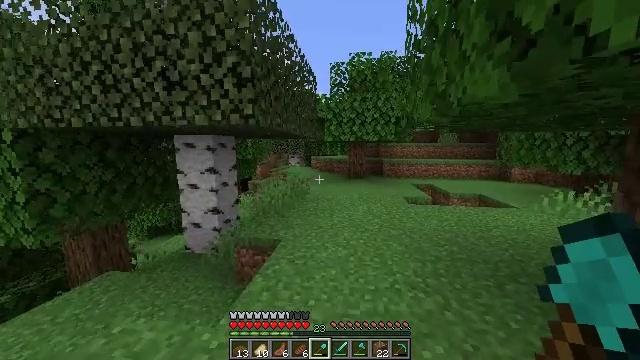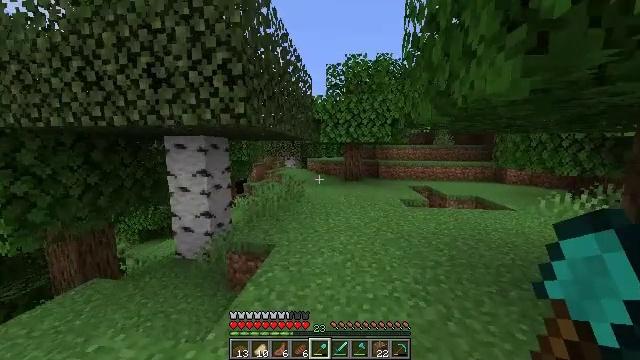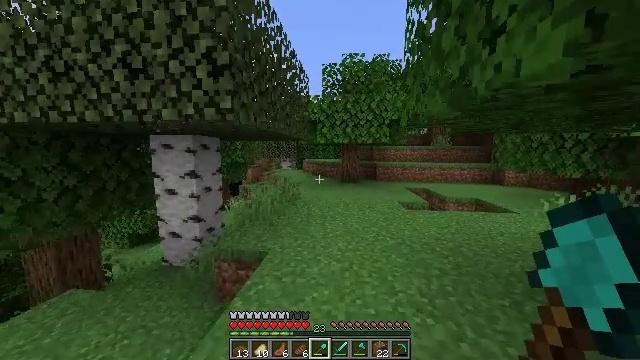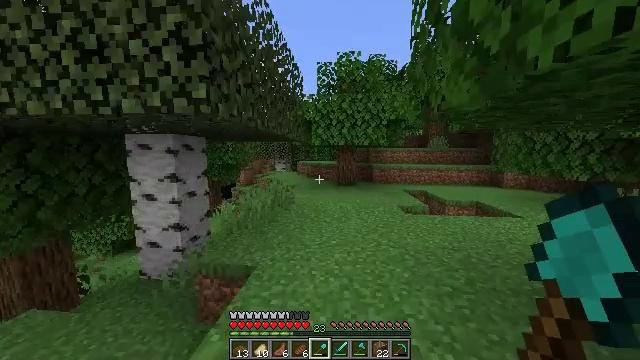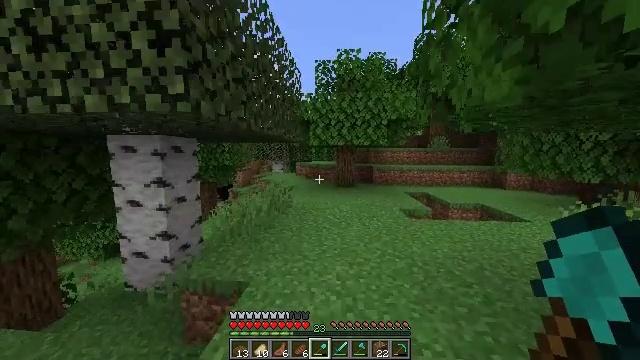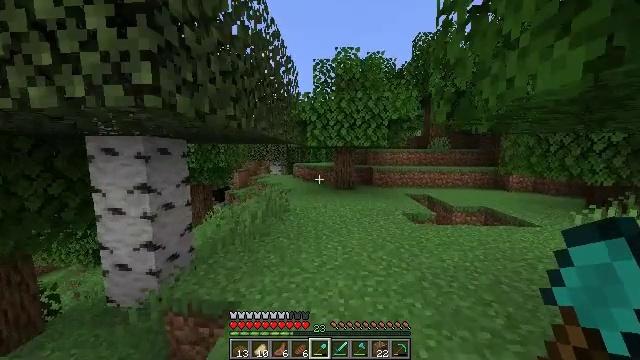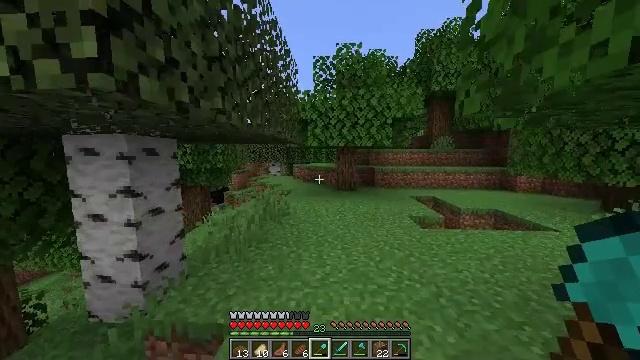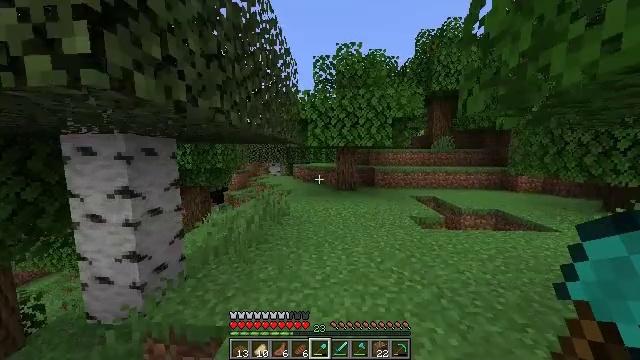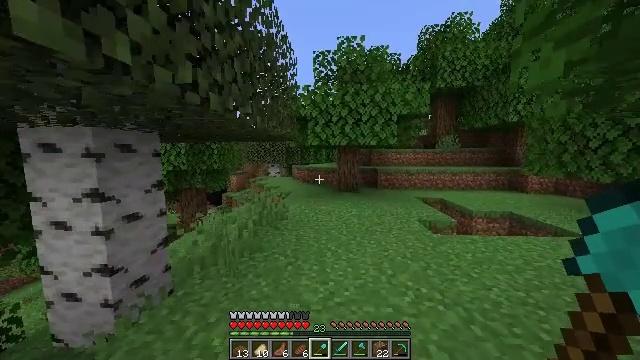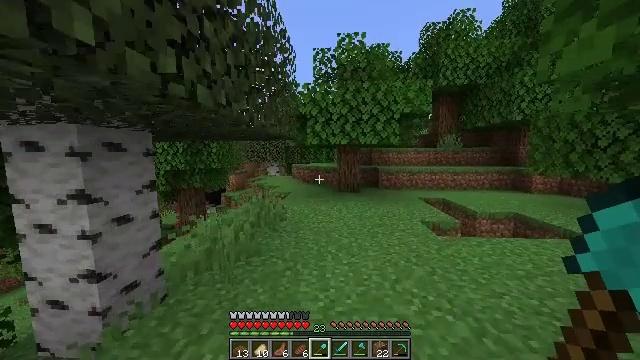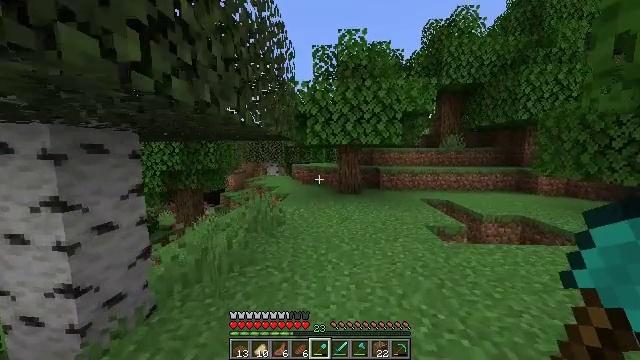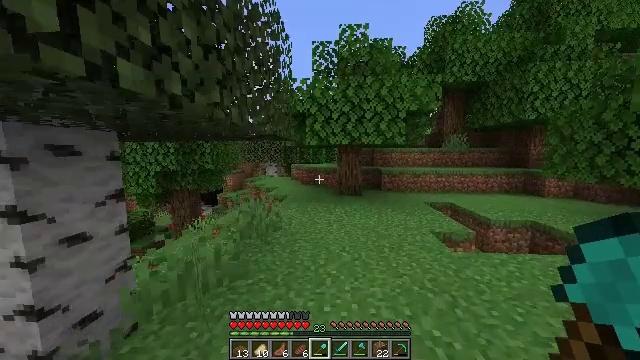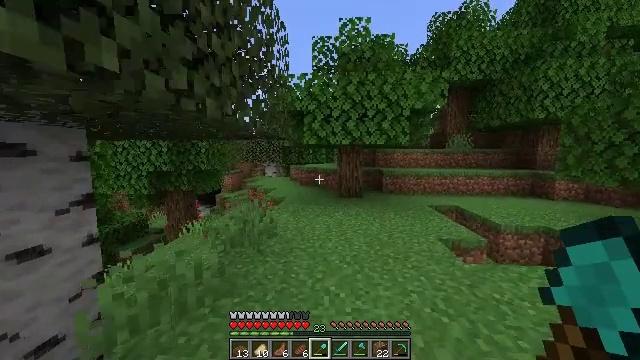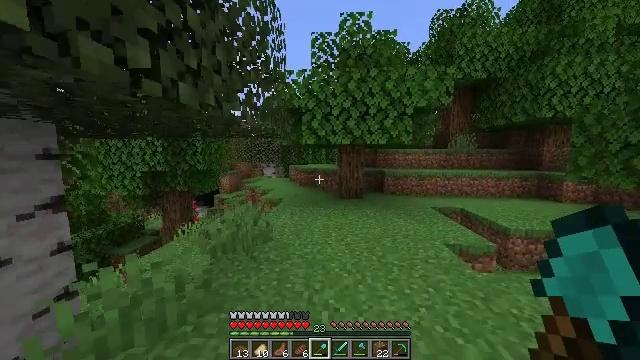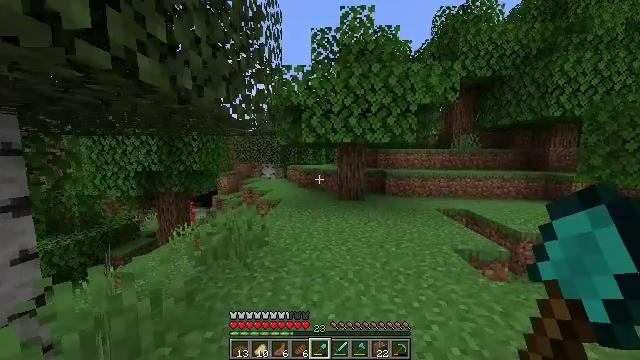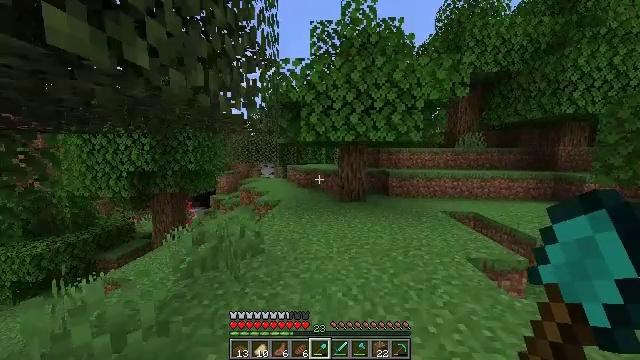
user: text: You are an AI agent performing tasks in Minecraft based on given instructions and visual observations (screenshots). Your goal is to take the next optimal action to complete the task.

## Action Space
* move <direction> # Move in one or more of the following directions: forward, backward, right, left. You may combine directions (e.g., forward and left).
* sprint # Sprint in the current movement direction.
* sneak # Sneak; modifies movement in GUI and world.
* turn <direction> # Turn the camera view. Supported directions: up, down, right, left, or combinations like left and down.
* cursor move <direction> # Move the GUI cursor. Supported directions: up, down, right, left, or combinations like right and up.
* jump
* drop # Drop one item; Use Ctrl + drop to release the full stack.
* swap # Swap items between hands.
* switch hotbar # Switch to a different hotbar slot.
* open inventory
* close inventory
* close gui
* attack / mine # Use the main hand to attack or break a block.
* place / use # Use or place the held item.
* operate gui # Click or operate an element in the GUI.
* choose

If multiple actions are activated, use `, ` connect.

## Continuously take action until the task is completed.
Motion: motion action
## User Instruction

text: Combat the cow.
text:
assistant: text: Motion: move forward, turn right
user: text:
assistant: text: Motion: move forward
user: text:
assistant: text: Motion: move forward, turn right
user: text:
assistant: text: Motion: move forward
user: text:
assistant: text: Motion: move forward
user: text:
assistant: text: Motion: move forward
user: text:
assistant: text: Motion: move forward
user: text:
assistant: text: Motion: move forward, sprint
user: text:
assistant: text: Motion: move forward, sprint
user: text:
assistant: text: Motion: move forward, sprint
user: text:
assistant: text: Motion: move forward, sprint
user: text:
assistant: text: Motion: move forward
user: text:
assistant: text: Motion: move forward
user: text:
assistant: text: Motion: move forward
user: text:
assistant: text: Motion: move forward
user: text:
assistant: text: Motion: move forward, turn left
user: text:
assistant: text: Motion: move forward, turn left
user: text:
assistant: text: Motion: move forward, turn left
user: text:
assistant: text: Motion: move forward, turn left
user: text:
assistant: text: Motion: move forward, turn left
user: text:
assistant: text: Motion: move forward, turn left
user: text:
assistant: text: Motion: move forward
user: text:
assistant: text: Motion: move forward
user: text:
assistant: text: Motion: move forward
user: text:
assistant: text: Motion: move forward
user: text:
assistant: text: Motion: move forward
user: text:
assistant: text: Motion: move forward
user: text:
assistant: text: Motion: move forward
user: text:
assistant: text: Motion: move forward
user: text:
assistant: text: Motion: move forward